Question: Currently i am developing an iPhone application in which navigation between two controls by swipe gesture recognizer.
Applicaiton structure is like this
For this i first load calendar screen and on it's view did load, i load home screen by using PushViewController. On home screen if user swipe's his left then calendar screen shows using PopViewController or if user swipe's his right then listview screen shows by PushViewController. This is working fine.
Now problem is that on my listview screen i am using a UITableViewController where Gesture Recognizer will not working perfectly, some time it cannot swipe.
How can i swipe between these screen perfectly, I want to swipe same as scrollview scrolling.
Please provide me some solution.
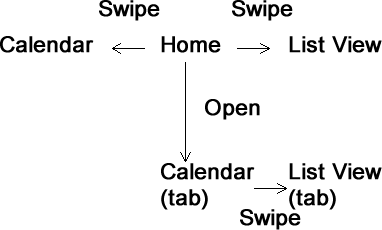
Answer: After a long googling i found a solution. I am taking a scrollview with width of 3 screens and add calendar xib view on it's first screen frame, add home xib view on it's second screen frame and then add list xib view on it's third screen frame, with this i create a 'UINavigationController *navigationHome; id parentController;' on home screen for managing home screen navigation from scrollview and make same technique for rest of the controllers this will work me fine.